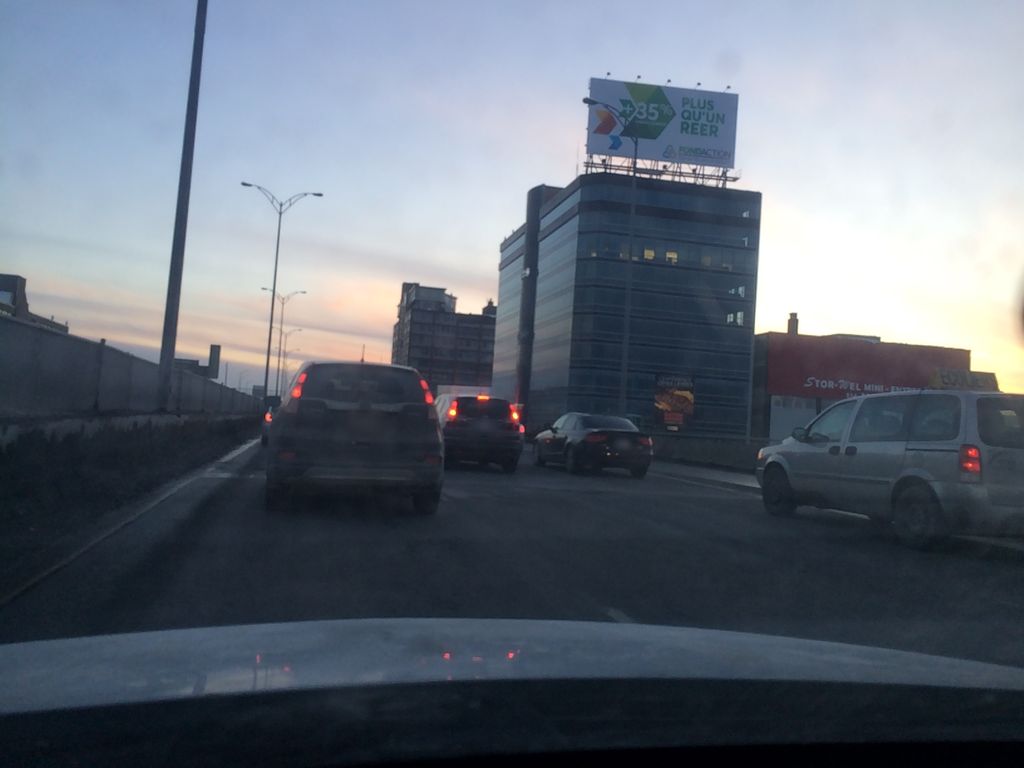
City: montreal